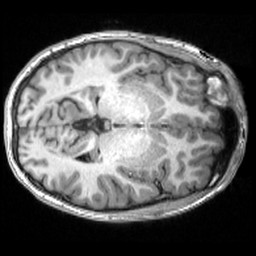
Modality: T1w
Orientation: axial
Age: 17
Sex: female
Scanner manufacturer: siemens
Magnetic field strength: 3 T
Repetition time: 2.53 s
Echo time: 0.00169 s